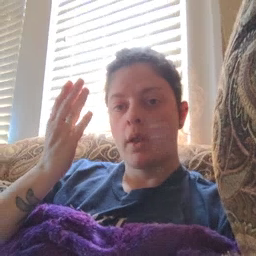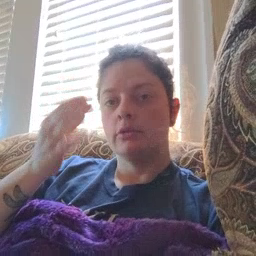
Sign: drink